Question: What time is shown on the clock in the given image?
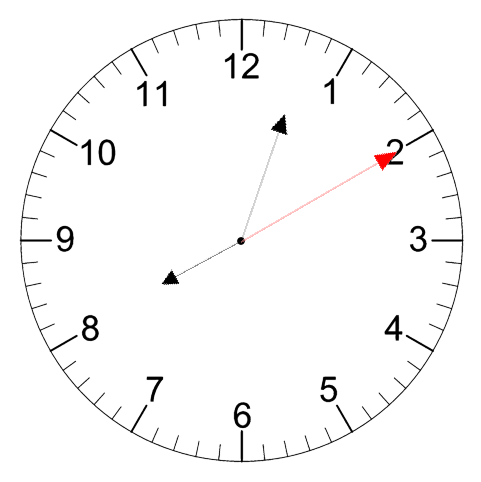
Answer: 08:03:10